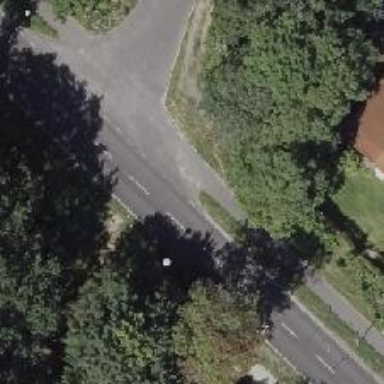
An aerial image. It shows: Unmarked road crossing.